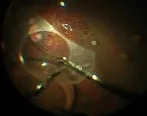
The technique of EPRL removal and the rupture of zonular fibers. (A) The EPRL was grasped and cut into two equal pieces along the long axis.
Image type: ophthalmic_imaging (fundus_photograph)